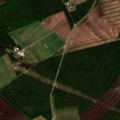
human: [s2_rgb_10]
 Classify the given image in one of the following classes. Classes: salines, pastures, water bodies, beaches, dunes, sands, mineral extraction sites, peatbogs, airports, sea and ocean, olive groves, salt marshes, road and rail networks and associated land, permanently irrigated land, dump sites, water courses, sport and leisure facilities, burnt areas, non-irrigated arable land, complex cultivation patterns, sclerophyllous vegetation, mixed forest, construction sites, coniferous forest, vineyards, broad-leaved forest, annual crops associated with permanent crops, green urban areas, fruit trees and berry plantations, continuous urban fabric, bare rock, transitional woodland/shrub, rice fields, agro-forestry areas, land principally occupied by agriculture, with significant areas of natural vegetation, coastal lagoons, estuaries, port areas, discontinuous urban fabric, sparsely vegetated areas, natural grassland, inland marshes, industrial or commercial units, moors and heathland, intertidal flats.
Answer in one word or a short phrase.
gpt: non-irrigated arable land, mixed forest